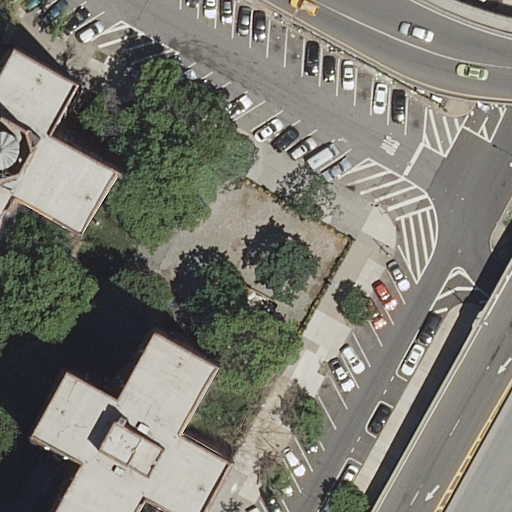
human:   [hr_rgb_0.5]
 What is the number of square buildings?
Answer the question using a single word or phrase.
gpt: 0

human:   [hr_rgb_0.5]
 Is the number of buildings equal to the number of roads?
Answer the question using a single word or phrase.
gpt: no

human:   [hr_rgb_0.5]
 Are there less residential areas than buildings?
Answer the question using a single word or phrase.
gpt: yes

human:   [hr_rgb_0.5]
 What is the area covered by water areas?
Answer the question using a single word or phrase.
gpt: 0m2

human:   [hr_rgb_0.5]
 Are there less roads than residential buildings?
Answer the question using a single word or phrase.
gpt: no

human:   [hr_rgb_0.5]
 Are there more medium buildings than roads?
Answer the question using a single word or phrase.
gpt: no

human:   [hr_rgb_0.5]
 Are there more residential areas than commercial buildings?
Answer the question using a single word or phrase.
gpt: yes

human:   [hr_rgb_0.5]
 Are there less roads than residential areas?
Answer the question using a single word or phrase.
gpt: no

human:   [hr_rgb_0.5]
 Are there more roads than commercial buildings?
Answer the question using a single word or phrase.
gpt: yes

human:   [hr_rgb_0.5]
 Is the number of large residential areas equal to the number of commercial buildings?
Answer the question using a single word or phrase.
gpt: yes

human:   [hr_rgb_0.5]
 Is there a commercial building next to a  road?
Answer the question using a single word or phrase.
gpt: no

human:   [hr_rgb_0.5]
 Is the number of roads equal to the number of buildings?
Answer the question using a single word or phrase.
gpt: no

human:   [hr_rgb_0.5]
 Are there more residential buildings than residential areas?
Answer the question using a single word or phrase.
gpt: yes

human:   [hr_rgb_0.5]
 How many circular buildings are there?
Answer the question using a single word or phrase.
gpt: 0

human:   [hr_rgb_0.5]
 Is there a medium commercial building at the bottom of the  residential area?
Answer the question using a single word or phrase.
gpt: no

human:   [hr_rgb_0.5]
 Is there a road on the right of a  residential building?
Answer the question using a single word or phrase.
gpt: yes

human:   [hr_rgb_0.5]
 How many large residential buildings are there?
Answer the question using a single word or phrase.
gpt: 0

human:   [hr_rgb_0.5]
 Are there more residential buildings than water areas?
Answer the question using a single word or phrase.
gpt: yes

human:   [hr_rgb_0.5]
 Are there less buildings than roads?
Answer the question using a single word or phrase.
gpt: yes

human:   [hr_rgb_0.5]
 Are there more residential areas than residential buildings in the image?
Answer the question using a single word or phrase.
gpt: no

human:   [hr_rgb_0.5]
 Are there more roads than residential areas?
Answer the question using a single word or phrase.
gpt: yes

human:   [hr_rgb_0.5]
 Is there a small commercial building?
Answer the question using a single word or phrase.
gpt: no

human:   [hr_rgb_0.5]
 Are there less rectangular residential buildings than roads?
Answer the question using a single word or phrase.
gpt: yes

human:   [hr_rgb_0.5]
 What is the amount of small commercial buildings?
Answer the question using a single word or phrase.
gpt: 0

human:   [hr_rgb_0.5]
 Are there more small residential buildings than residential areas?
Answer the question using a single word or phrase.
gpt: no

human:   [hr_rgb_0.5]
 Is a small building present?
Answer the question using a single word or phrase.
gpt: no

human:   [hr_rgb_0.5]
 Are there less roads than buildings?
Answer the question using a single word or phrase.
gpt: no

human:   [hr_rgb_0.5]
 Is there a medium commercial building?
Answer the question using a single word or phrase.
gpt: no

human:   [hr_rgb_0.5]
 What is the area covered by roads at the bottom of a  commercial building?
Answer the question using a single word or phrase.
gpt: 0m2

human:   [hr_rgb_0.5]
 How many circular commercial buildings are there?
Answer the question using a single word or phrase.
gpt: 0

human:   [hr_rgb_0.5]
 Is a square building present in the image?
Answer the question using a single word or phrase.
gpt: no

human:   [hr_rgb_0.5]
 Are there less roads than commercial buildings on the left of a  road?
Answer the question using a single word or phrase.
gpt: no

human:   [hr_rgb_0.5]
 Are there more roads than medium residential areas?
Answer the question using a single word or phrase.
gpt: yes

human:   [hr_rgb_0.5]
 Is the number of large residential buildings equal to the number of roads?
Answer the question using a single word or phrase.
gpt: no

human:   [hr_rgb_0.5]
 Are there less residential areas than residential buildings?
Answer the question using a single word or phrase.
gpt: yes

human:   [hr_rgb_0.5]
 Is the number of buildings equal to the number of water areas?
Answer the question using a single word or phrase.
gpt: no